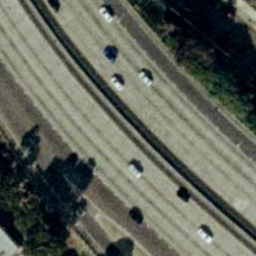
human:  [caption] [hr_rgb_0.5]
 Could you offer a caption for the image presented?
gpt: There are two curved  freeways closed to each other .

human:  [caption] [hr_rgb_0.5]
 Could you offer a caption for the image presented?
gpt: There are two curved  freeways closed to each other with some cars on the roads .

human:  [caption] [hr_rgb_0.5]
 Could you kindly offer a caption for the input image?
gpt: Two curved  freeways closed to each other with some cars on the roads .

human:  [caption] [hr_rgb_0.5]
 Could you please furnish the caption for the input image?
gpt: Some cars are on the freeways .

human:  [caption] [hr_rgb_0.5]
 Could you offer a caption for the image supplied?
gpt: There are some cars are on the freeways .